Question: '''
library(rpart)
train <- data.frame(ClaimID = c(1,2,3,4,5,6,7,8,9,10),
RearEnd = c(TRUE, TRUE, TRUE, FALSE, FALSE, FALSE, FALSE, TRUE, TRUE, FALSE),
Whiplash = c(TRUE, TRUE, TRUE, TRUE, TRUE, FALSE, FALSE, FALSE, FALSE, TRUE),
Activity = factor(c("active", "very active", "very active", "inactive", "very inactive", "inactive", "very inactive", "active", "active", "very active"),
levels=c("very inactive", "inactive", "active", "very active"),
ordered=TRUE),
Fraud = c(FALSE, TRUE, TRUE, FALSE, FALSE, TRUE, TRUE, FALSE, FALSE, TRUE))
mytree <- rpart(Fraud ~ RearEnd + Whiplash + Activity, data = train, method = "class", minsplit = 2, minbucket = 1, cp=-1)
prp(mytree, type = 4, extra = 101, leaf.round = 0, fallen.leaves = TRUE,
varlen = 0, tweak = 1.2)
'''

Then by using 'printcp' I can see the cross validation results
'''
> printcp(mytree)
Classification tree:
rpart(formula = Fraud ~ RearEnd + Whiplash + Activity, data = train,
method = "class", minsplit = 2, minbucket = 1, cp = -1)
Variables actually used in tree construction:
[1] Activity RearEnd Whiplash
Root node error: 5/10 = 0.5
n= 10
CP nsplit rel error xerror xstd
1 0.6 0 1.0 2.0 0.0
2 0.2 1 0.4 0.4 0.3
3 -1.0 3 0.0 0.4 0.3
'''
So the root node error is 0.5, and from my understand that is the misclassification error. But I'm having trouble with calculating the sensitivity (proportion of true positives) and specificity (proportion of true negatives). How can I calculate those based on the 'rpart' output?
(The above example is from <URL>
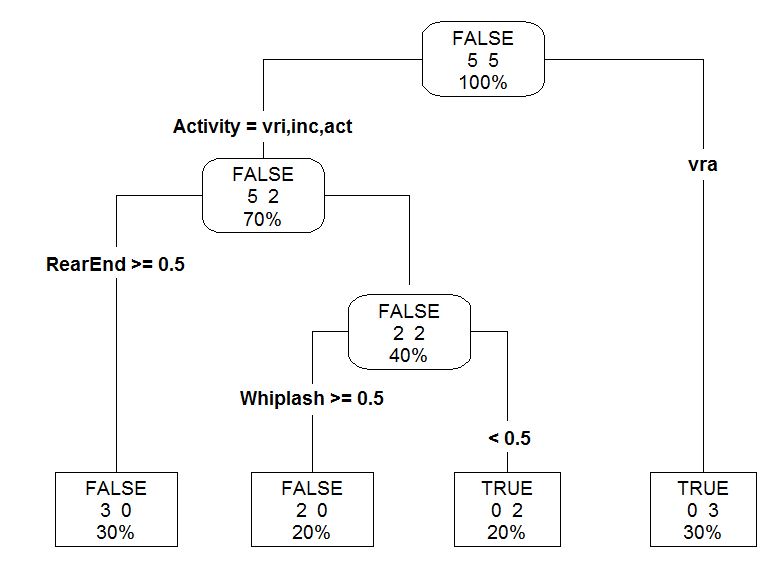
Answer: You can use the 'caret' package to do so:
Data:
'''
library(rpart)
train <- data.frame(ClaimID = c(1,2,3,4,5,6,7,8,9,10),
RearEnd = c(TRUE, TRUE, TRUE, FALSE, FALSE, FALSE, FALSE, TRUE, TRUE, FALSE),
Whiplash = c(TRUE, TRUE, TRUE, TRUE, TRUE, FALSE, FALSE, FALSE, FALSE, TRUE),
Activity = factor(c("active", "very active", "very active", "inactive", "very inactive", "inactive", "very inactive", "active", "active", "very active"),
levels=c("very inactive", "inactive", "active", "very active"),
ordered=TRUE),
Fraud = c(FALSE, TRUE, TRUE, FALSE, FALSE, TRUE, TRUE, FALSE, FALSE, TRUE))
mytree <- rpart(Fraud ~ RearEnd + Whiplash + Activity, data = train, method = "class", minsplit = 2, minbucket = 1, cp=-1)
'''
Solution
'''
library(caret)
#calculate predictions
preds <- predict(mytree, train)
#calculate sensitivity
> sensitivity(factor(preds[,2]), factor(as.numeric(train$Fraud)))
[1] 1
#calculate specificity
> specificity(factor(preds[,2]), factor(as.numeric(train$Fraud)))
[1] 1
'''
Both 'sensitivity' and 'specificity' take the predictions as the first argument and the observed values (the response variable i.e. 'train$Fraud') as the second argument.
According to the documentation both the predictions and the observed values need to be fed to the functions as factors that have the same levels.
Both specificity and sensitivity in this case are 1 since the predictions are 100% accurate.